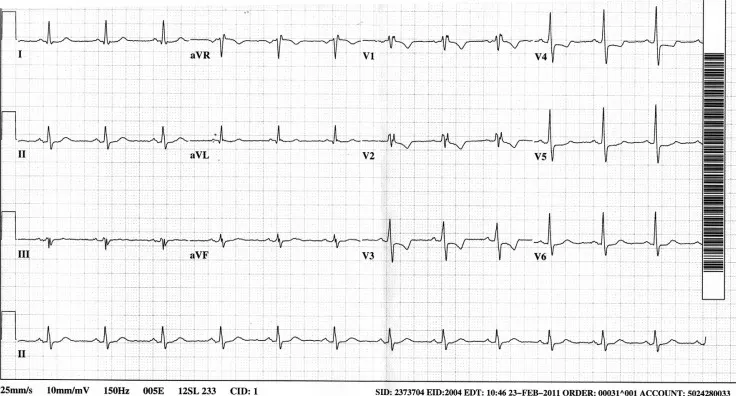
Electrocardiogram: ECG #1.
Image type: electrography (ekg)